Field crop: maize
Growth stage: 2
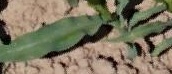
Species: maize